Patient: sex M, age 57
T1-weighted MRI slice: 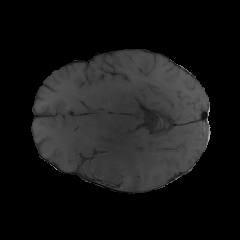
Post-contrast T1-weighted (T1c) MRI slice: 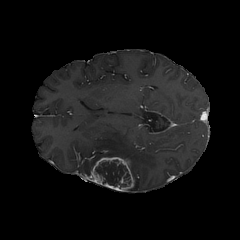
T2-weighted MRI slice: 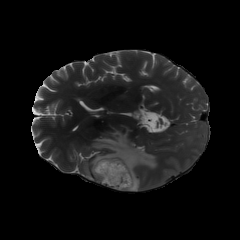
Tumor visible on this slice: yes
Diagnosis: Glioblastoma, IDH-wildtype
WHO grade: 4